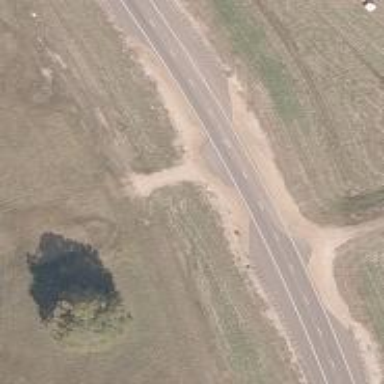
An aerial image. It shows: Secondary road with asphalt surface.